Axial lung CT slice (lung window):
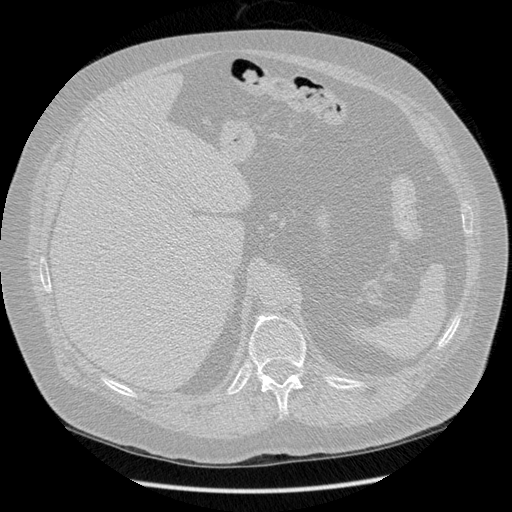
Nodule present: no